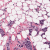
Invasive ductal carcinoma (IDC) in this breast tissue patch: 0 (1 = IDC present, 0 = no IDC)